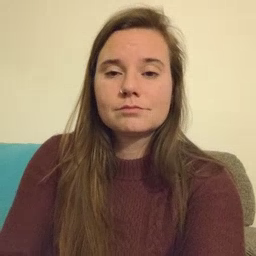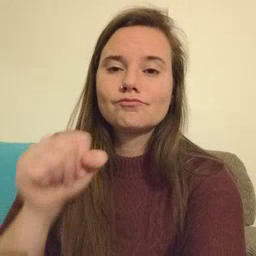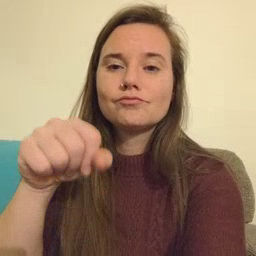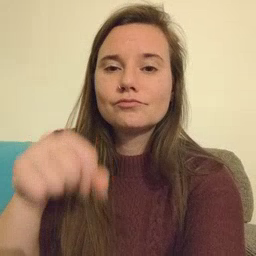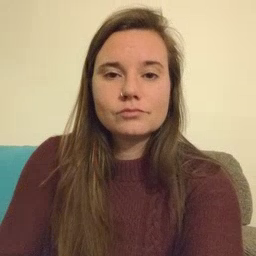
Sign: yes